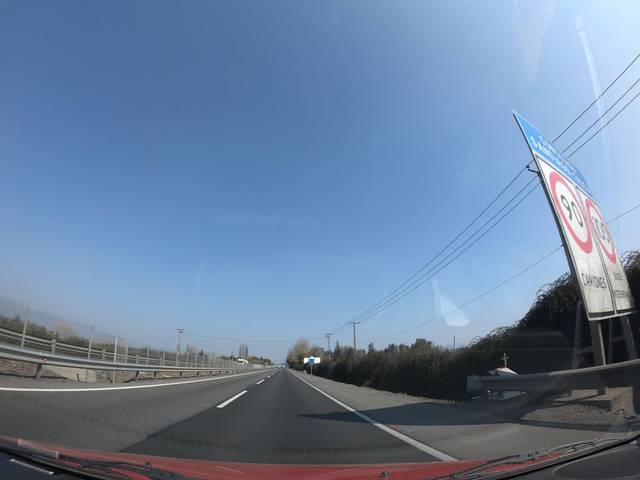
Region: Chile
Coordinates: -34.373, -70.856